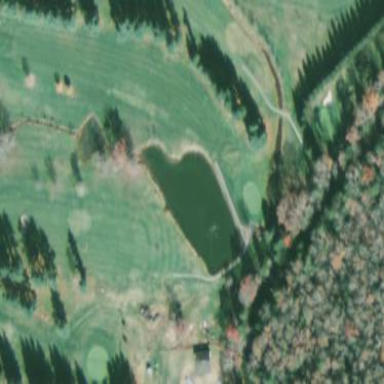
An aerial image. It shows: Golf course surrounded by greenery.